Question: I'm making a simple diary app with core data.
The main model (Journal) will contain a title and a body.
Each entry can have one or many tags.
To insert a new (Journal), I just do this:
'''
Journal *newJournal [NSEntityDescription insertNewObjectForEntityForName:@"Journal"
inManagedObjectContext:context];
//Save
'''
I could do this:
'''
Tag *tag1 = [NSEntityDescription insertNewObjectForEntityForName:@"Tag"
inManagedObjectContext:context];
Tag *tag2 = [NSEntityDescription insertNewObjectForEntityForName:@"Tag"
inManagedObjectContext:context];
newJournalEntry.tags = [[NSOrderedSet alloc] initWithObjects:tag1,tag2,nil];
// Save card...
'''
... but that will create new tags for every entry. I only need unique instances of each tag in the core data model.
I also need get all created tags and display them, e.g: "You have 3 tags: Fun, sport, vacation"

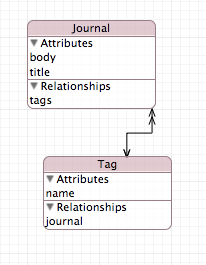
Answer: First of all, you will need a many-to-many relationships between Journal and Tag models, otherwise you won't be able to assign the same Tag to multiple Journal entries

before assign any tags to the Journal entry, fetch the existing tags from the store:
'''
NSFetchRequest *fetchRequest = [[NSFetchRequest alloc] initWithEntityName:@"Tag"];
fetchRequest.predicate = [NSPredicate predicateWithFormat:@"name IN %@", @[@"tag1", @"tag2"]];
NSArray *tags = [moc executeFetchRequest:fetchRequest error:&error];
'''
Then you should create tags with '-insertNewObjectForEntityName' only for the missing tags.
'''
NSError *error;
NSFetchRequest *fetchRequest = [[NSFetchRequest alloc] initWithEntityName:@"Journal"];
fetchRequest.predicate = [NSPredicate predicateWithFormat:@"tags CONTAINS[cd] %@", @"fun"];
NSArray *journalEntries = [moc executeFetchRequest:fetchRequest error:&error];
'''
You can read more about predicates in <URL>